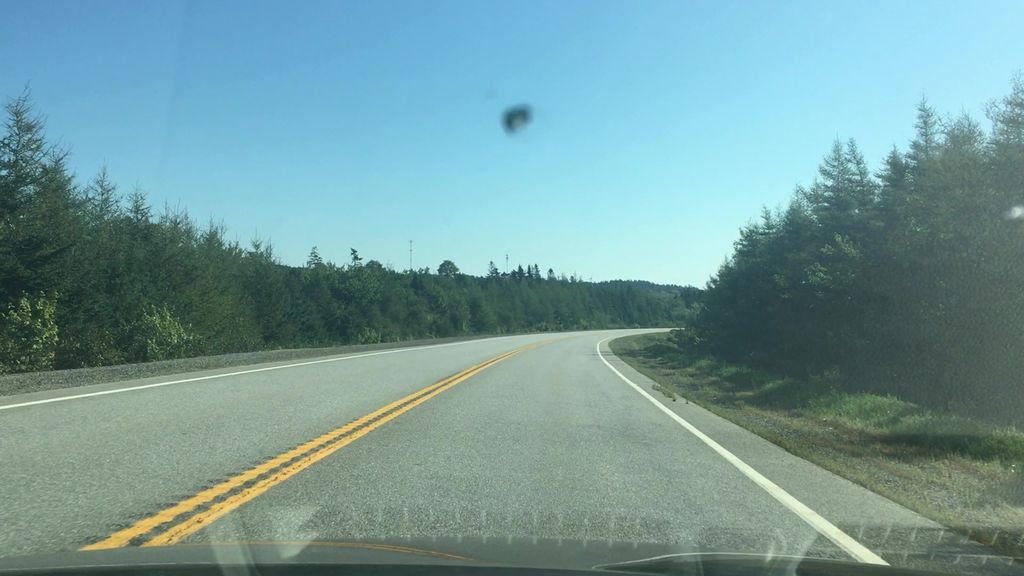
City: halifax